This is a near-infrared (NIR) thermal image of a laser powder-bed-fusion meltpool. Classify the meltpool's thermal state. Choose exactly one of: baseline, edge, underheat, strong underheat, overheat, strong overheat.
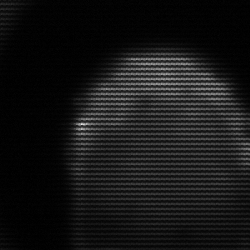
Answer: edge